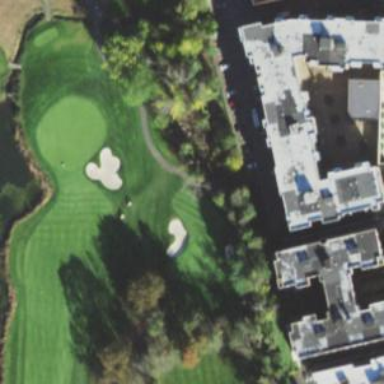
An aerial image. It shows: Path used for both walking and golf.